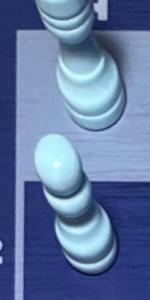
Label: Pawn_White